Question: I have a table where I have some '<a>''s, what I want: make clickable the full '<td>' which contains those '<a>''s.
Pasting my code will explain what I want better
'''
<td>
<a><span>{{:: row.spread.spread}} ({{:: row.spread.moneyLine}})</span></a>
</td>
'''
for now the only clickable area is the one with red border

Here my css
'''
td {
border-bottom: 0;
font-weight: bold;
padding: get-space(x-small) + 2;
text-align: center;
vertical-align: middle;
a {
border: 1px solid red;
}
'''
OK, all I need is take approach of the full 'td' and make them clickable instead of only be able to click over the links, is that clear for you?
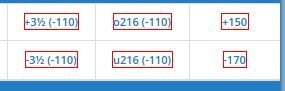
Answer: Remove padding from the 'td' and add it to the 'a', like this:
'''
td {
border-bottom: 0;
font-weight: bold;
padding: 0;
text-align: center;
vertical-align: middle;
a {
border: 1px solid red;
display: block;
padding: get-space(x-small) + 2;
}
}
'''
Also, make sure you set 'display: block' on the anchor element.